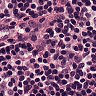
Metastatic tissue present: no